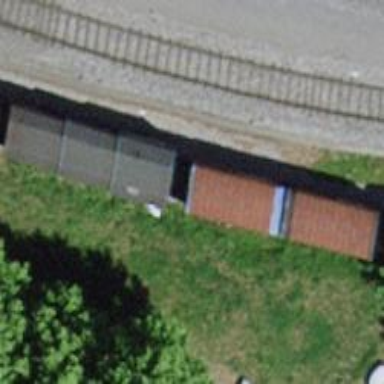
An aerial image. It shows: Single-track railway siding.